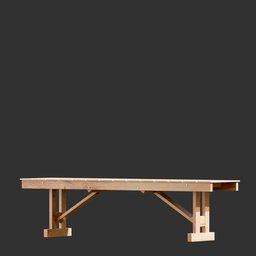
Label: furniture